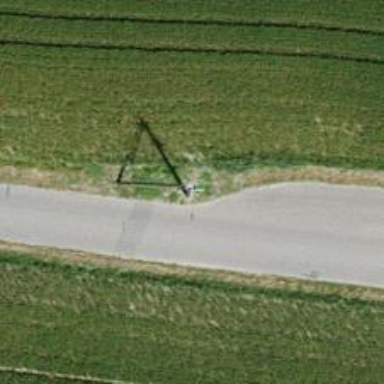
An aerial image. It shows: Minor power line.